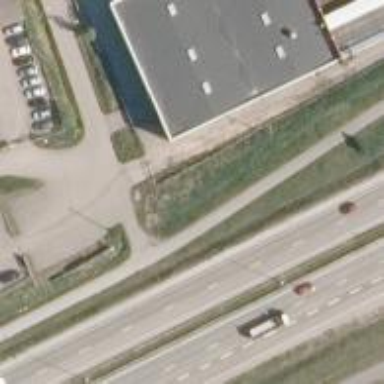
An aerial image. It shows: Cycleway.